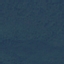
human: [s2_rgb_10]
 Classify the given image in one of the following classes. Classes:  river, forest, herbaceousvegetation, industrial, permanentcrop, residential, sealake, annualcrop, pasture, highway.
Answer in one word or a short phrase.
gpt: Forest